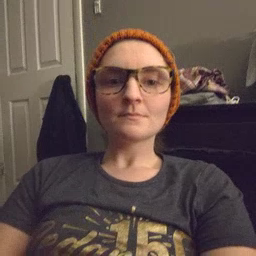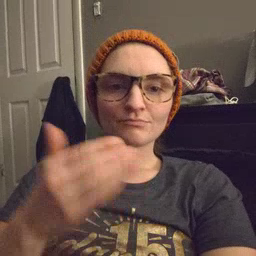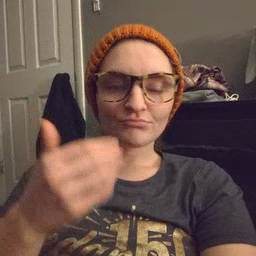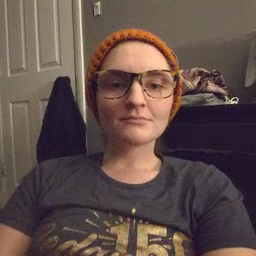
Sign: flag